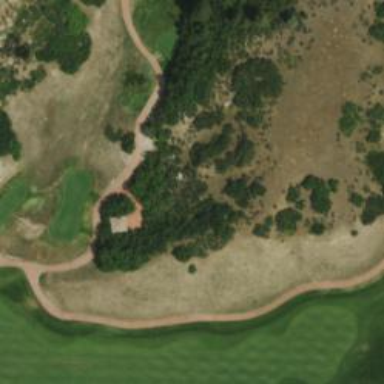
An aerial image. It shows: Pathway for golfing.